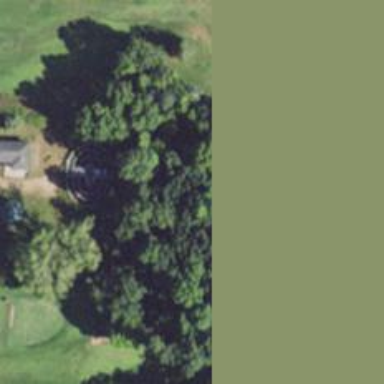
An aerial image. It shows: Path used for both walking and golf.